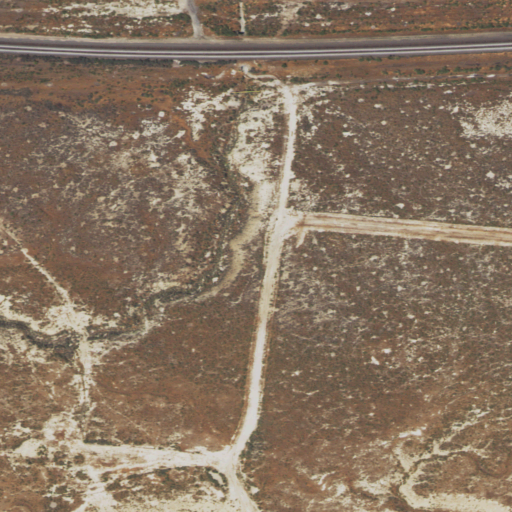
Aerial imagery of valley in Wyoming named Coon Draw containing shrub, open development, low intensity development, and medium intensity development